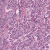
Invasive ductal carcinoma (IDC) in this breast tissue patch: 1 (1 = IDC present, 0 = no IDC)